Question: I am trying to perform a query that returns the value of the last published version. The versions can be named V1, V2, R1_V1, R1_V2, R2_V1, R2_V2 and are published in this order. The first post will always be #null. Not all versions are dependent, I mean, the first version of the day can be registered as R1_V1 without first publishing V1 and V2.
Versions contain hourly logs, that's why I require to always take the latest version.
Here is a brief example:

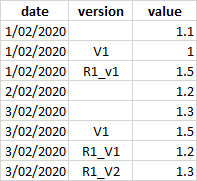
Answer: Next time, paste your input data as text into your question. I had to manually re-type everything ....
You need an additional sorting value, in addition to the version; then, you need to add a filter value based on the sorting order. Use an OLAP function.
'''
WITH
-- your input ... not part of the final query
indata(dt,ver,val) AS (
SELECT DATE '2020-02-01',NULL ,1.1
UNION ALL SELECT DATE '2020-02-01','V1' ,1
UNION ALL SELECT DATE '2020-02-01','R1_V1',1.5
UNION ALL SELECT DATE '2020-02-02',NULL ,1.2
UNION ALL SELECT DATE '2020-02-03',NULL ,1.3
UNION ALL SELECT DATE '2020-02-03','V1' ,1.5
UNION ALL SELECT DATE '2020-02-03','R1_V1',1.2
UNION ALL SELECT DATE '2020-02-03','R1_V2',1.3
)
-- end of your input, query starts below, replace ',' with 'WITH' ...
,
-- add a sorting integer. 0 if "ver" is NULL, 1 if it's 'V1', 2 otherwise
w_sort AS (
SELECT
*
, CASE
WHEN ver IS NULL THEN 0
WHEN ver = 'V1' THEN 1
ELSE 2
END AS srt
FROM indata
)
,
-- add a filtering integer that is at 1 with the max order value
-- on the sorting criteria, so sort descending
w_fltr AS (
SELECT
*
, ROW_NUMBER() OVER(PARTITION BY dt ORDER BY srt DESC, ver DESC) AS fl
FROM w_sort
)
-- finally filter by the filter value created above, at 1
SELECT
dt
, ver
, val
FROM w_fltr
WHERE fl=1;
-- out dt | ver | val
-- out ------------+-------+-----
-- out 2020-02-01 | R1_V1 | 1.5
-- out 2020-02-02 | | 1.2
-- out 2020-02-03 | R1_V2 | 1.3
'''